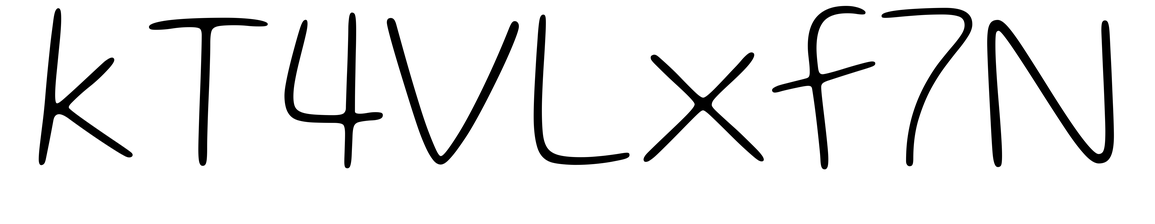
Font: Gluten_Thin